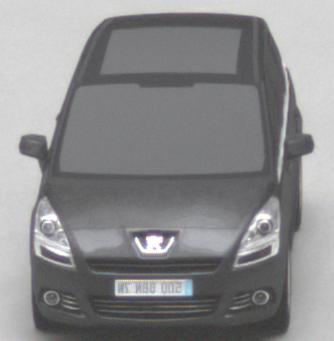
Make: Peugeot
Model: 5008 120 VTi
Detailed model: 5008 (I) Van
Model produced from: 2009/10
Model produced until: 2011/07
Doors: 5
Color: gray
Road condition: dry road
Daytime: midday
Contrast: medium contrast